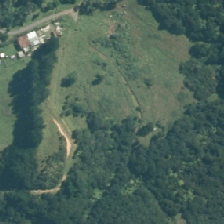
Land cover: low_producing_grassland